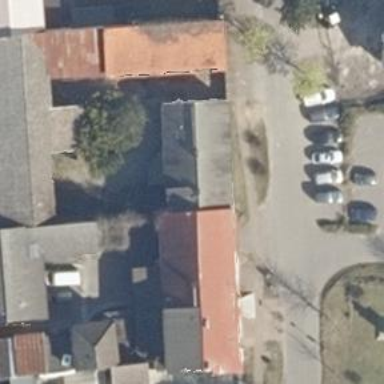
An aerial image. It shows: Bakery.